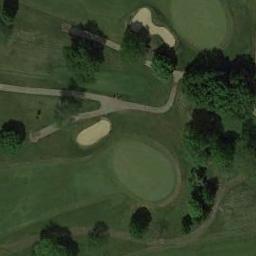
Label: golf_course